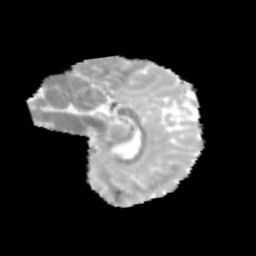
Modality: MD
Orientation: sagittal
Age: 11
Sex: female
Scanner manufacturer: siemens
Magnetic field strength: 3 T
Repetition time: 3.8 s
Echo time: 0.07 s